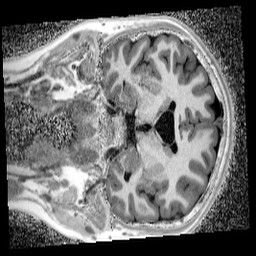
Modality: UNIT1_denoised
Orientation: coronal
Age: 12
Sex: male
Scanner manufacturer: siemens
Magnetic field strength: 3 T
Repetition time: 4 s
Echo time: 0.00299 s